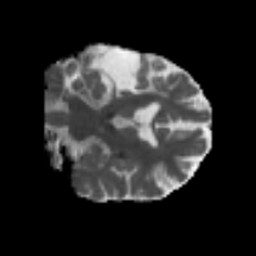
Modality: MD
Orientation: coronal
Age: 58
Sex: male
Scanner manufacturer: siemens
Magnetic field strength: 3 T
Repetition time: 4.5 s
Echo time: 0.103 s